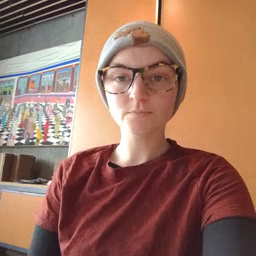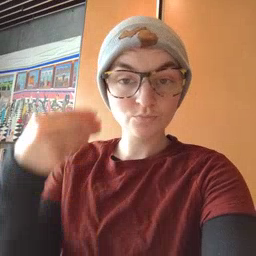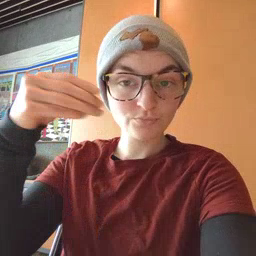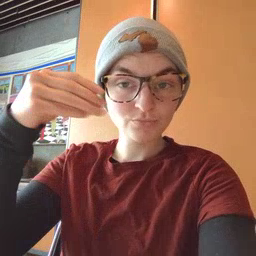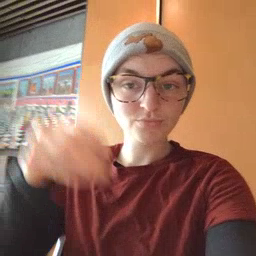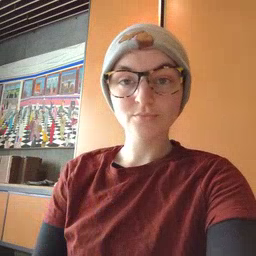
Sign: store